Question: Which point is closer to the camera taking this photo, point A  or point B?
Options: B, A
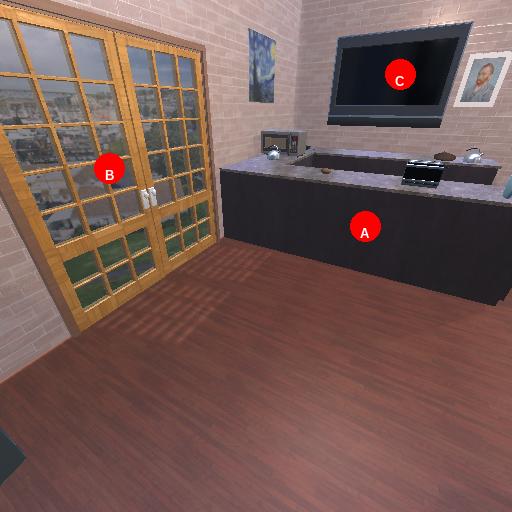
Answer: B